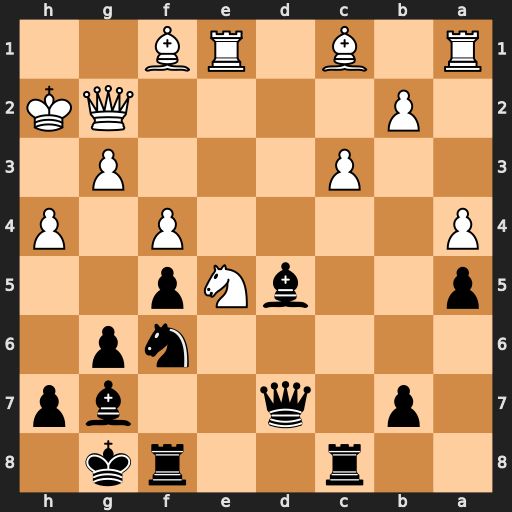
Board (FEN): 2r2rk1/1p1q2bp/5np1/p2bNp2/P4P1P/2P3P1/1P4QK/R1B1RB2
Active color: b
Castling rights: -
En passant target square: -
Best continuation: Ng4+ Nxg4 Bxg2